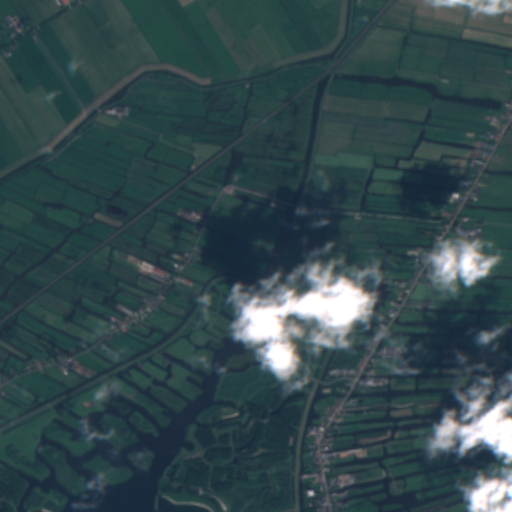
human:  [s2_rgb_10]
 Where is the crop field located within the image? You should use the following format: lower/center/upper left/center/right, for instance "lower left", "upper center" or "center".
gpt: The crop field is located in the upper left of the image.
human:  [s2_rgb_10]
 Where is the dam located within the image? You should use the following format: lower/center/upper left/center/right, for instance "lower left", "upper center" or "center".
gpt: The dam is located in the upper center of the image.
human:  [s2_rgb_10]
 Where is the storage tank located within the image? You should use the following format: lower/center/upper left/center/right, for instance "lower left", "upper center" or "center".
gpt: The storage tank is located in the lower right of the image.
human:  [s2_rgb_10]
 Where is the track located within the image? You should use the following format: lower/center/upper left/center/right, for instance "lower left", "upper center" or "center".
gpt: The track is located in the center right of the image.
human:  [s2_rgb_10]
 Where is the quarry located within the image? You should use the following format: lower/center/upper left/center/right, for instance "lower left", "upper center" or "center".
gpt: There is no quarry in the image.